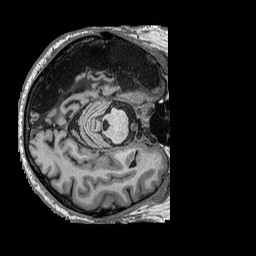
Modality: T1w
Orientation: axial
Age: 51
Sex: male
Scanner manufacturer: siemens
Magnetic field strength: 3 T
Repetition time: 2.53 s
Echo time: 0.00144 s